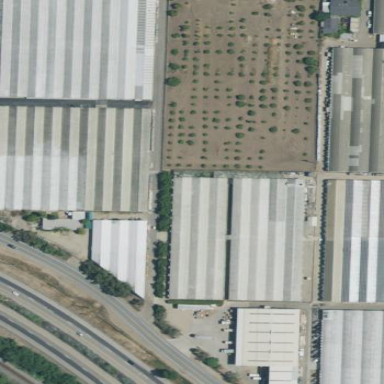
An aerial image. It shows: Greenhouse.